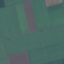
Label: AnnualCrop